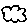
Label: cloud